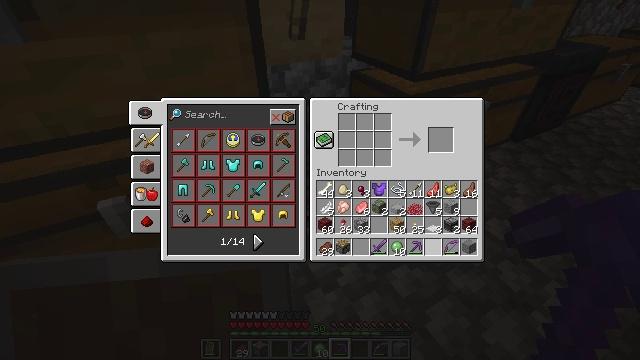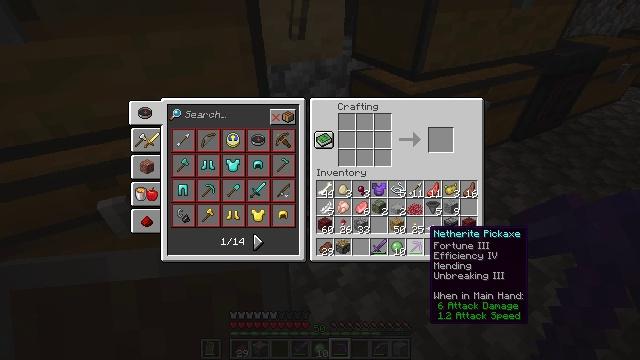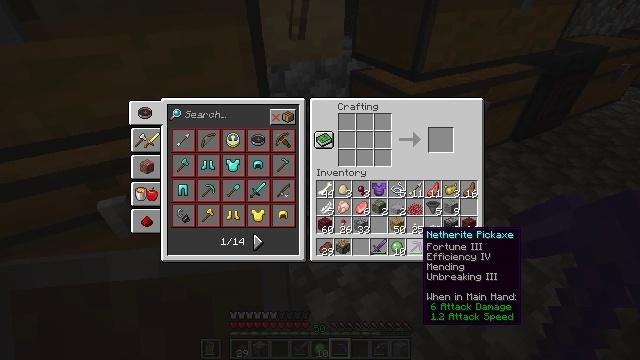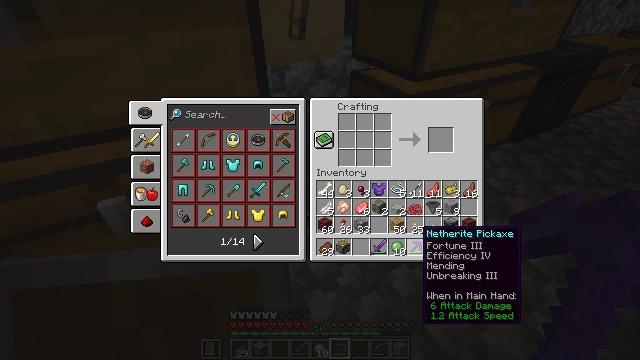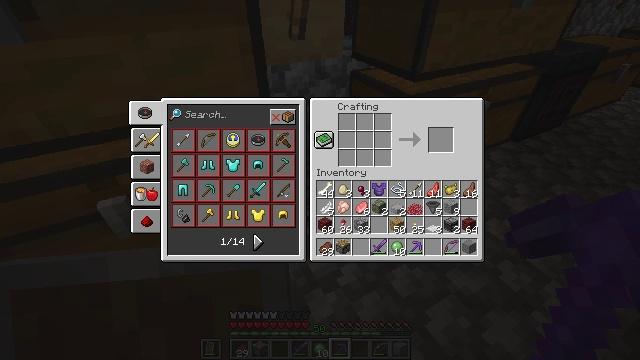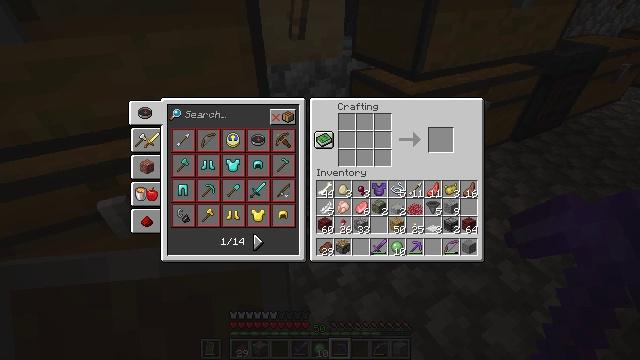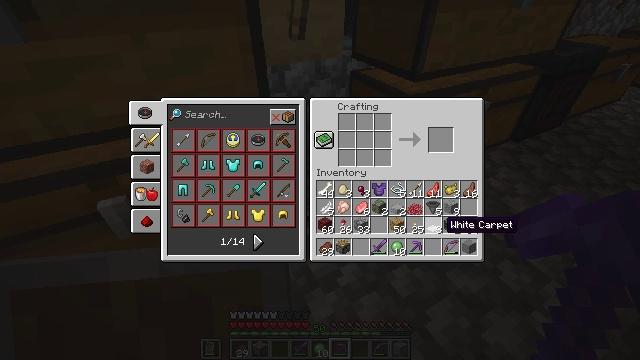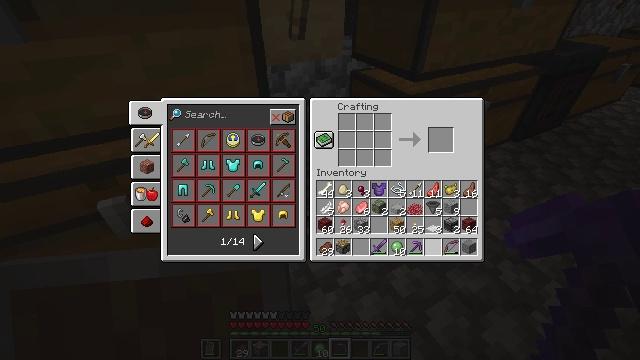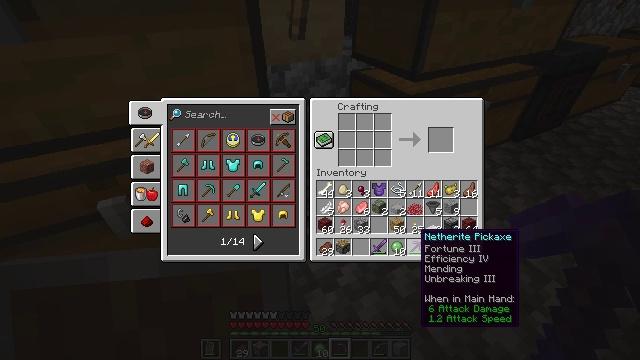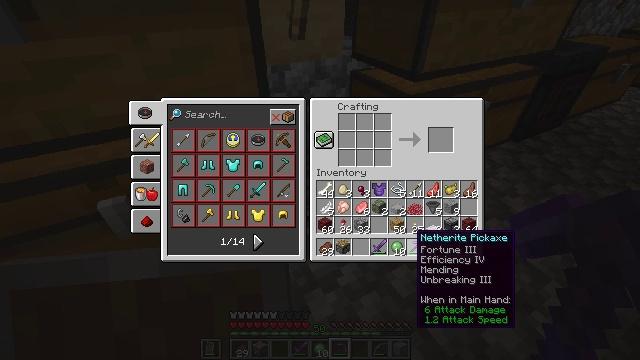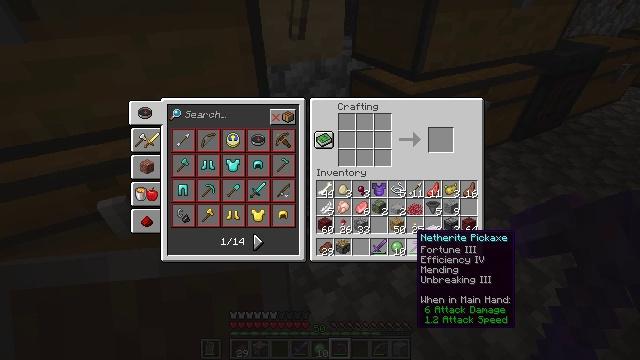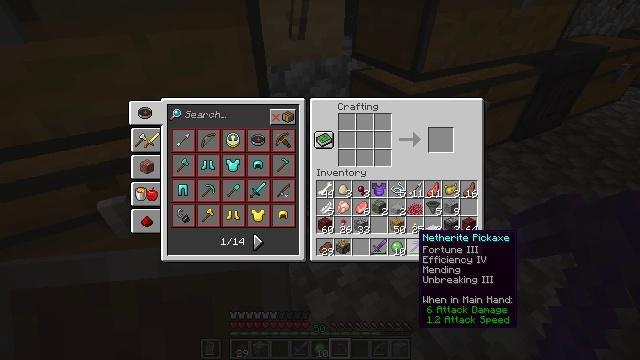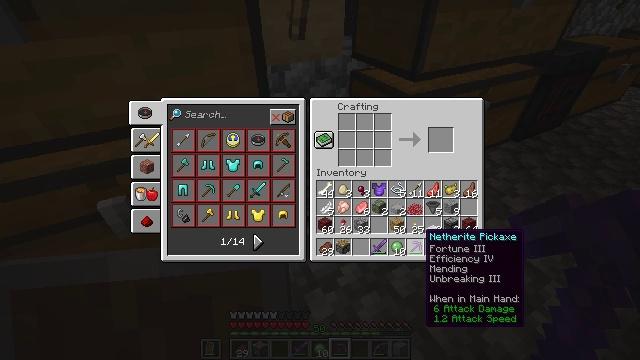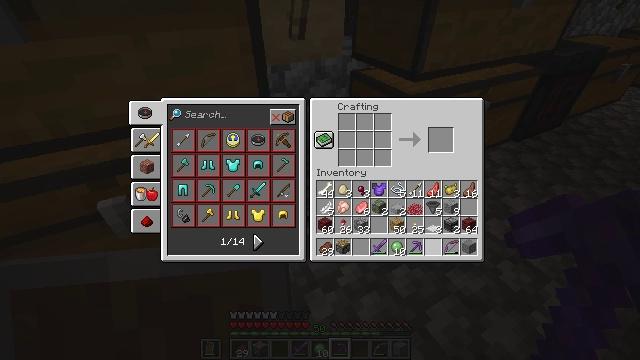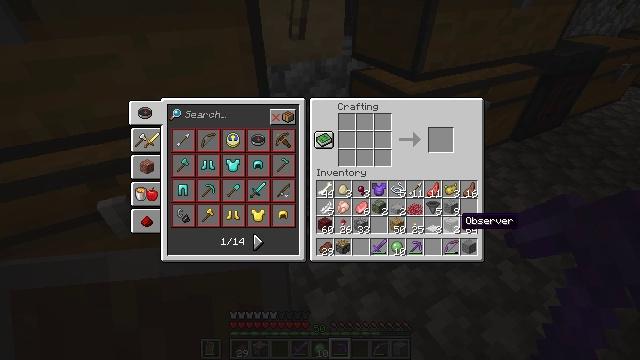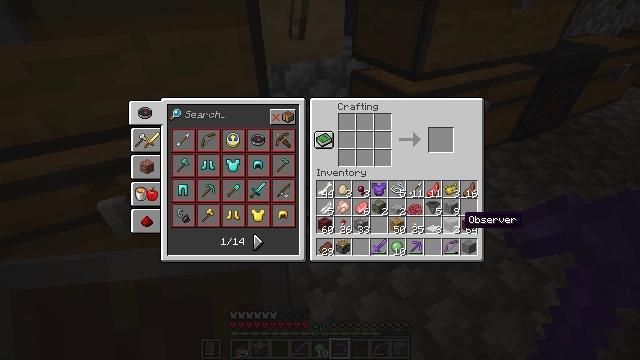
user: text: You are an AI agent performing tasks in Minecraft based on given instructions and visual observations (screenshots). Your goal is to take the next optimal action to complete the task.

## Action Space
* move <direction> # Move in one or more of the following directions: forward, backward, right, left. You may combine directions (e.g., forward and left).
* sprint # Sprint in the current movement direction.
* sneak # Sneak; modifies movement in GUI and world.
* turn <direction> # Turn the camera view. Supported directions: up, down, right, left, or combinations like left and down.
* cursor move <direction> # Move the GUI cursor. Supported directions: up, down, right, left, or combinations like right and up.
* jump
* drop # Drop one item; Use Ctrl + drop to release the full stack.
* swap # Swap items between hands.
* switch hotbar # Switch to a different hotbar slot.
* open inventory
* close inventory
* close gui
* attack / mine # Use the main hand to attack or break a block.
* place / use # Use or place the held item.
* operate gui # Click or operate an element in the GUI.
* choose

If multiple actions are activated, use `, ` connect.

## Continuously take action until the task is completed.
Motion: motion action
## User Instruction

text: Get a sticky piston by combining slimeball and piston.
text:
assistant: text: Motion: sneak, turn left
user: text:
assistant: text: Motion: sneak, turn left
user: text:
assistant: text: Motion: sneak
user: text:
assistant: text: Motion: sneak, turn right
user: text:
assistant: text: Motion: sneak
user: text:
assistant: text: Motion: sneak, turn right
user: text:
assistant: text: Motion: sneak, turn left
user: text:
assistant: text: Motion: sneak, turn left and down
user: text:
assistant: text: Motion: sneak
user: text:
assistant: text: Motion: sneak
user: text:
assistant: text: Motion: sneak
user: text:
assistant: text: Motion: sneak, turn right
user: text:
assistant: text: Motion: sneak, turn right
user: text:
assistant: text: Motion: sneak, turn right and up
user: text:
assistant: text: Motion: sneak
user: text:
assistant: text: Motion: sneak
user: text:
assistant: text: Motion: sneak
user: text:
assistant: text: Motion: sneak
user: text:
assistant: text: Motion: sneak
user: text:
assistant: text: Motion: sneak
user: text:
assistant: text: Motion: sneak
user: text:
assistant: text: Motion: sneak, turn up
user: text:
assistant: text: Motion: sneak, turn left
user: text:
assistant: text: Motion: sneak, turn left
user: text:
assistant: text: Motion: sneak, turn left
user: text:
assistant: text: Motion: sneak, turn left
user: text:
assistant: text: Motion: sneak, turn left
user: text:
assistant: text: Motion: sneak
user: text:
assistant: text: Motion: sneak
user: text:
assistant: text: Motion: sneak